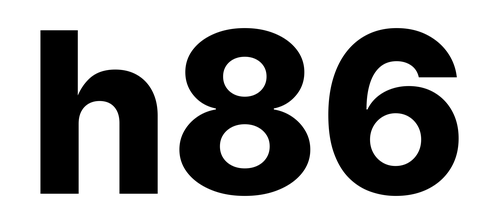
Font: Inter_ExtraBold